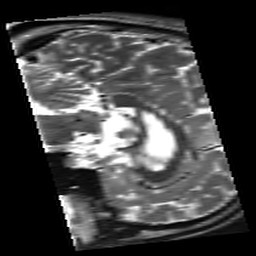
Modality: inplaneT2
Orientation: sagittal
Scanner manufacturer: siemens
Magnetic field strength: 3 T
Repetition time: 6 s
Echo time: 0.057 s